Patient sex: M
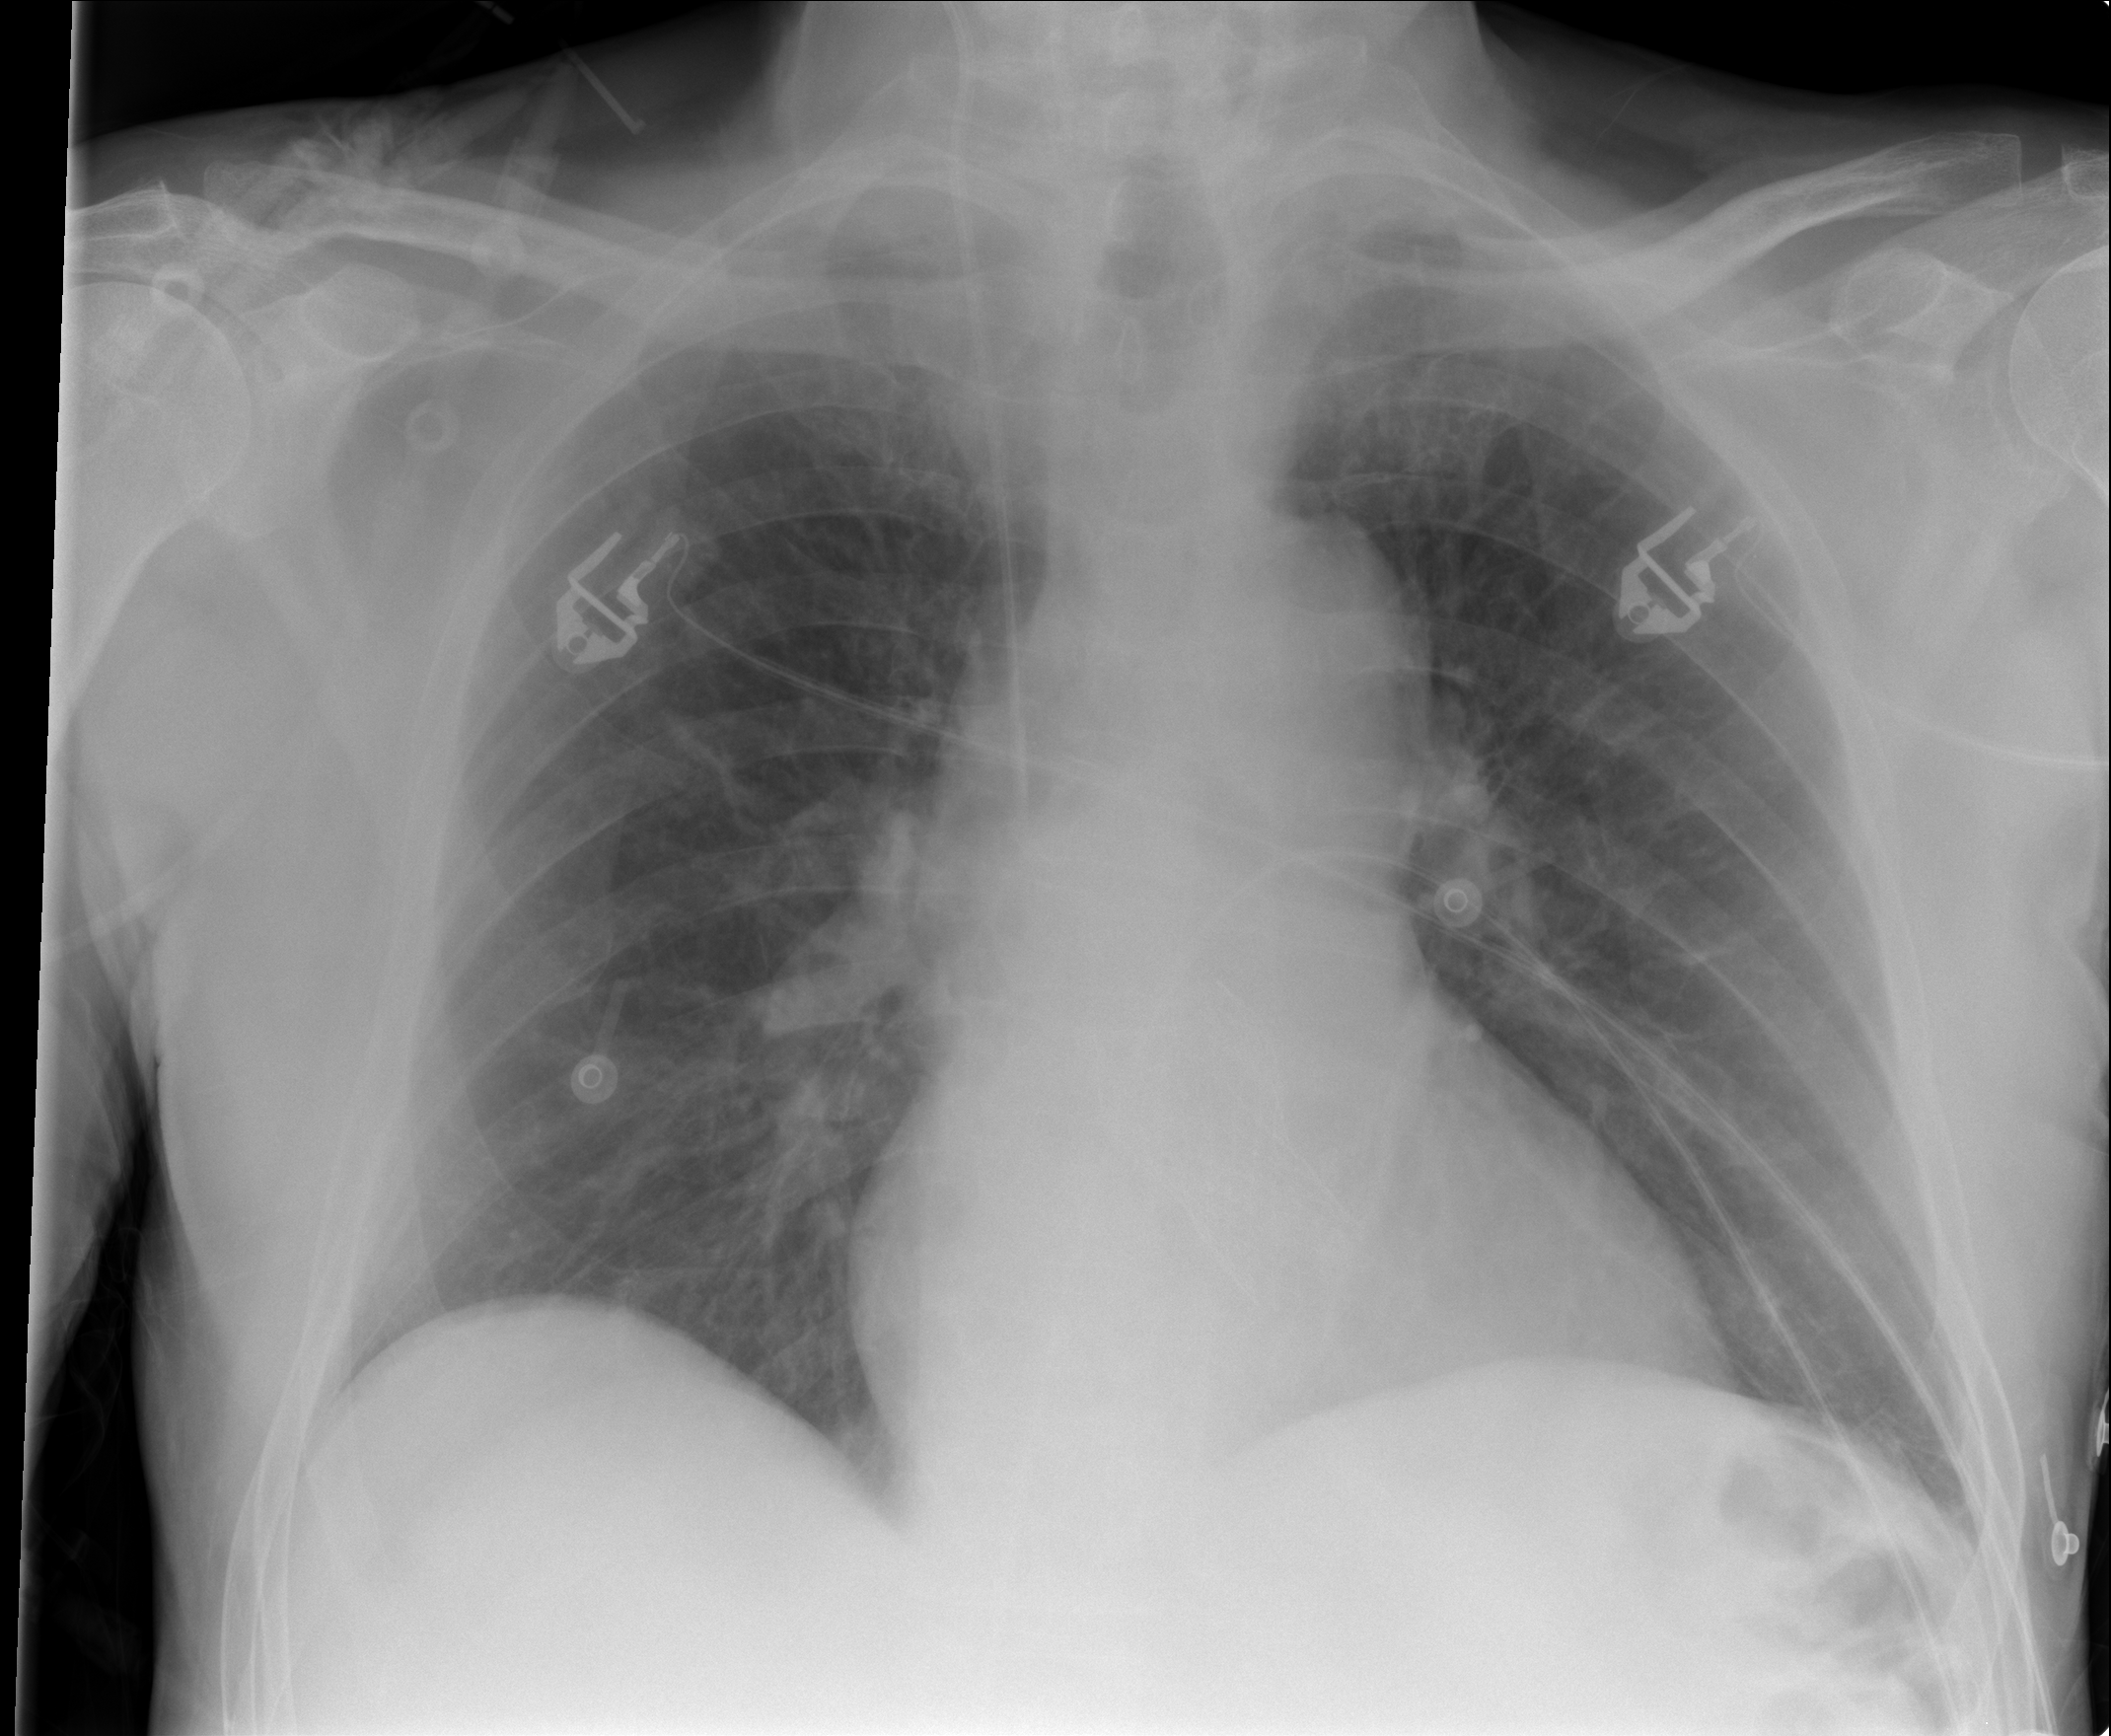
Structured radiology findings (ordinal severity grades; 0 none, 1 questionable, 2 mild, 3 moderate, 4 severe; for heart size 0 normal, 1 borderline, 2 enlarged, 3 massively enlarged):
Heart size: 2
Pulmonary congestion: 2
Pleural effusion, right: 0
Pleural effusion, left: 0
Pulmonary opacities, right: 0
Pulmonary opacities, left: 0
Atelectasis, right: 1
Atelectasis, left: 1